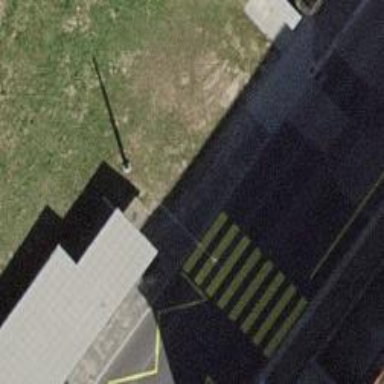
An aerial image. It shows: Kerb serving as barrier.